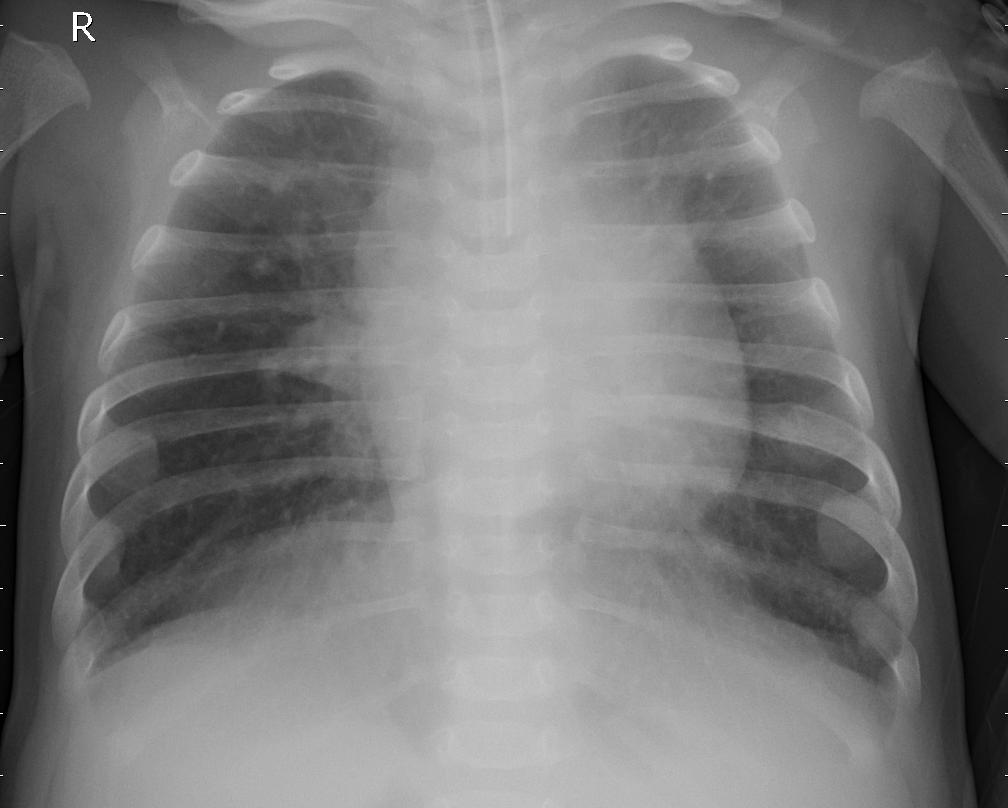
Diagnosis: PNEUMONIA